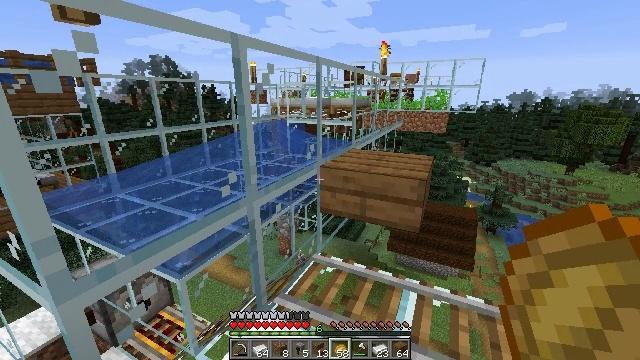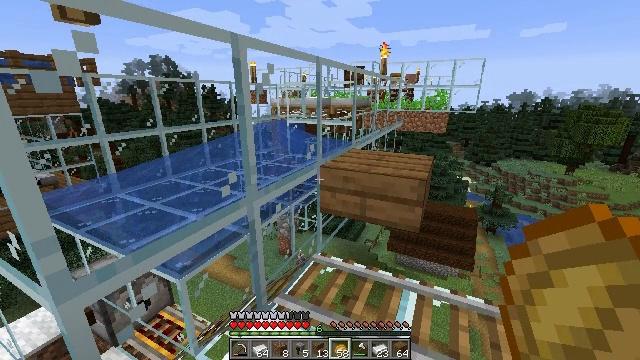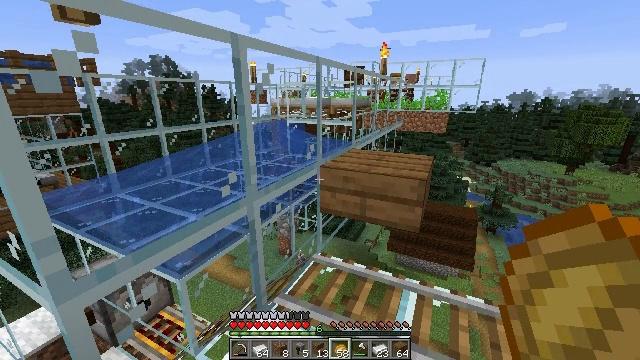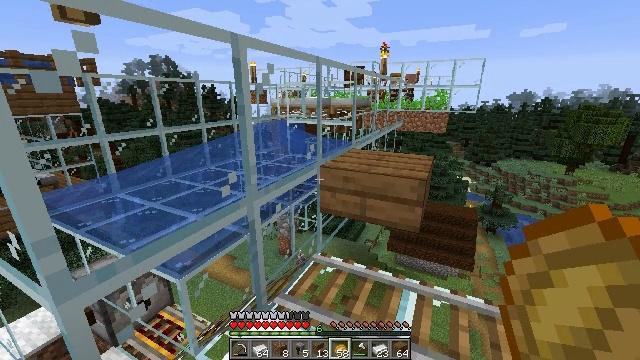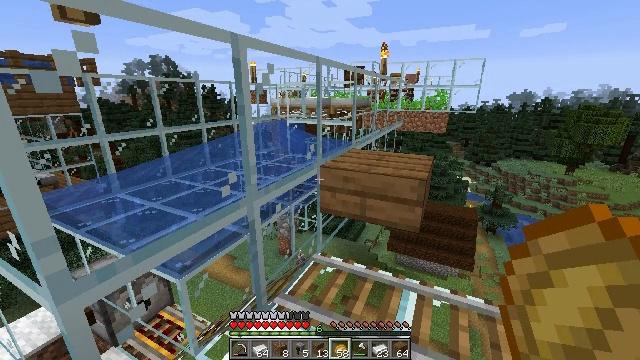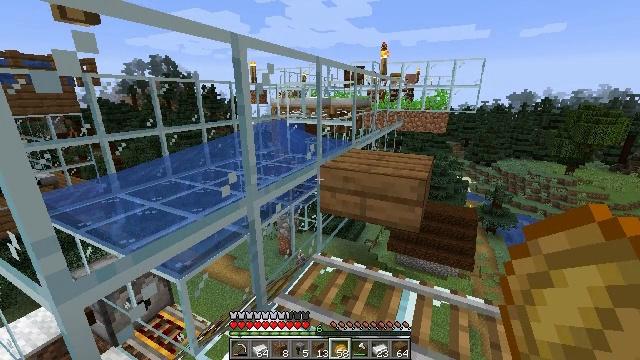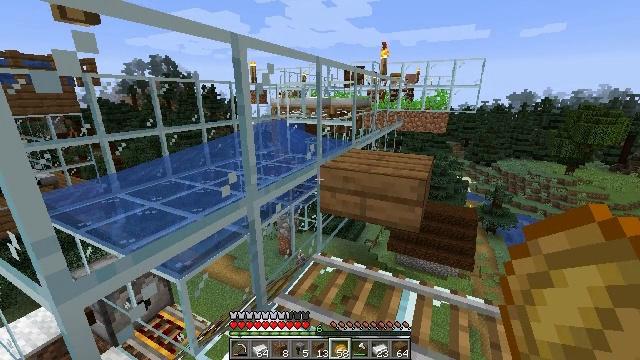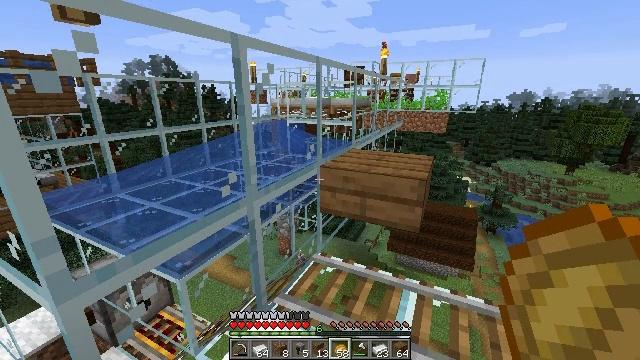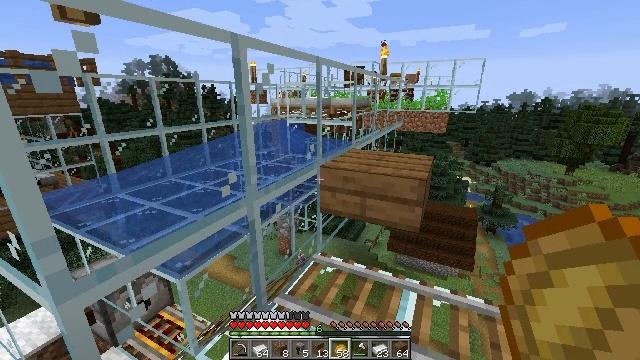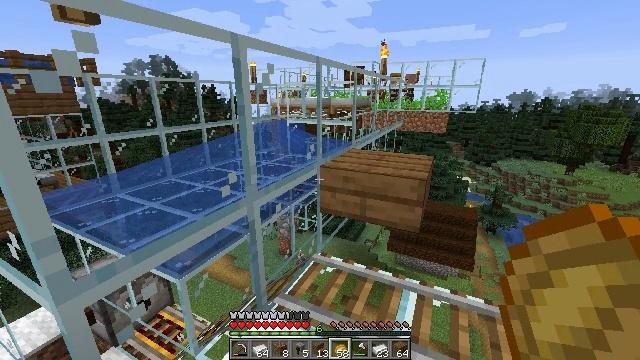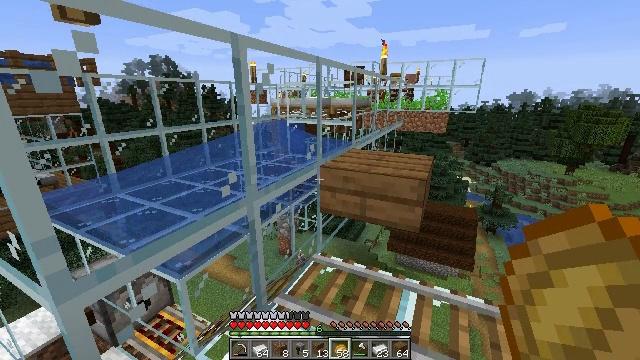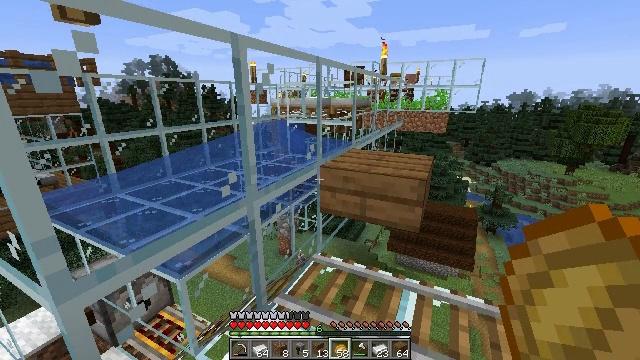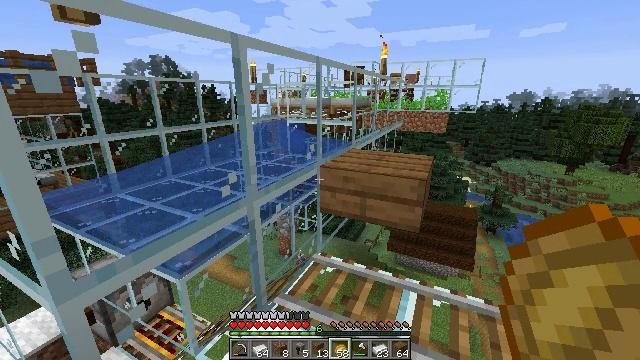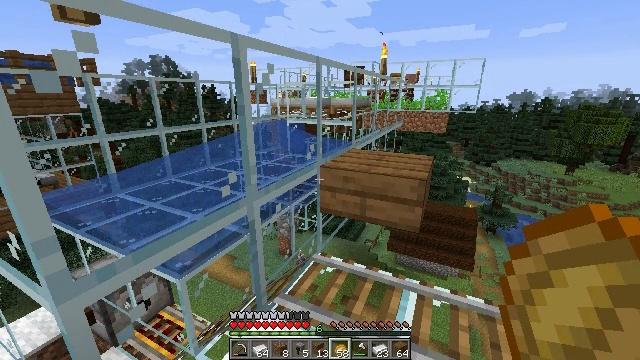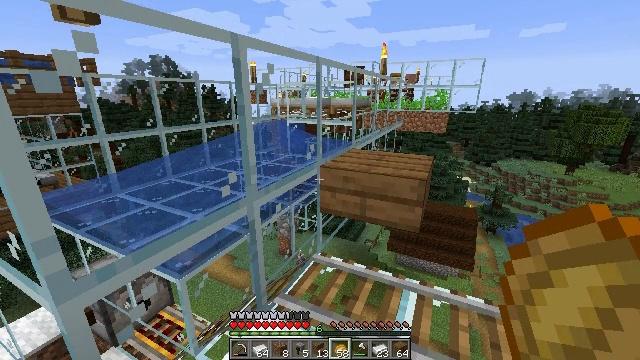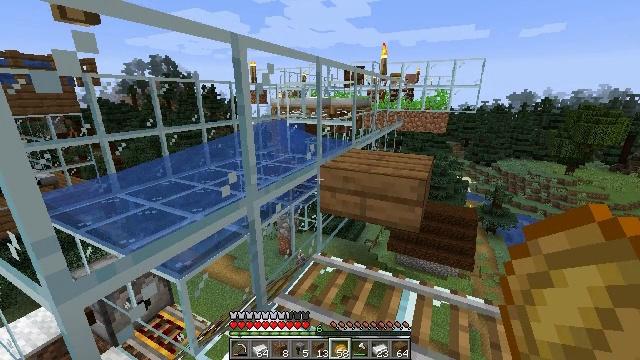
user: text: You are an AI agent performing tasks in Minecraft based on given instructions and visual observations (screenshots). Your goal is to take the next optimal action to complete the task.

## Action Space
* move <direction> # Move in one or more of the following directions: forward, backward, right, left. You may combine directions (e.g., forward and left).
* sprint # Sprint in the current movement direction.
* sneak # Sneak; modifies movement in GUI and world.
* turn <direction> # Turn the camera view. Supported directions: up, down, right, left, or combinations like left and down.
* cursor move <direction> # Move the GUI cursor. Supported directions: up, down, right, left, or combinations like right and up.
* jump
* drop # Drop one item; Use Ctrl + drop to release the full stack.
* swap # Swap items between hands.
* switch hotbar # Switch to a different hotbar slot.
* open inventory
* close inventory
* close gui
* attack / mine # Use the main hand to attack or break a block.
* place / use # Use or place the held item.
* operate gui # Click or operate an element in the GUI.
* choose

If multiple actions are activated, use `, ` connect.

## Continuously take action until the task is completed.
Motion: motion action
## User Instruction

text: Gather the smithing table into your inventory.
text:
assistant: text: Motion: no_op
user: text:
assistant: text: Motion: no_op
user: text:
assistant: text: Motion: no_op
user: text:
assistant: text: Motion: no_op
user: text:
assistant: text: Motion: no_op
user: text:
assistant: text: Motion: no_op
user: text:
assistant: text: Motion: no_op
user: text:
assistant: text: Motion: no_op
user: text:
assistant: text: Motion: no_op
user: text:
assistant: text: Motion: no_op
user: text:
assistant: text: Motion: no_op
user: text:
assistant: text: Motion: no_op
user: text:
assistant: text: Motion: no_op
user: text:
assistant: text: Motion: no_op
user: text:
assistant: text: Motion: no_op
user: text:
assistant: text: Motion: no_op
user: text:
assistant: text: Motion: no_op
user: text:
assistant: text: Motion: no_op
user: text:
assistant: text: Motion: no_op
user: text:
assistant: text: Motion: no_op
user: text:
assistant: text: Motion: no_op
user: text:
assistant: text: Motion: no_op
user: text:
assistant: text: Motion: no_op
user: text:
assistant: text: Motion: no_op
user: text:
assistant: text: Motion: no_op
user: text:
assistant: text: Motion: no_op
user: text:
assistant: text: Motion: no_op
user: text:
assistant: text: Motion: no_op
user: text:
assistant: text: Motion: no_op
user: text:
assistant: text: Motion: no_op